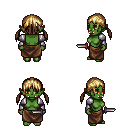
a pixel art fantasy rpg character, female body template, orc, green skin, steel arm armor, robe skirt, blonde twin-tailed hairstyle, dagger, four views (front, back, left, right), 2x2 character sprite sheet, small pixel art, hard edges, no anti-aliasing